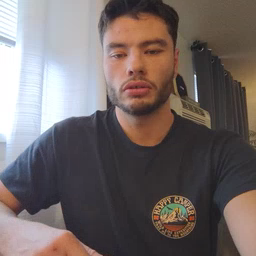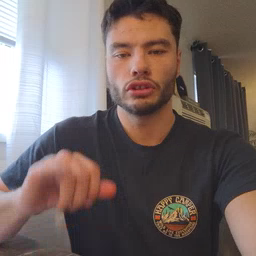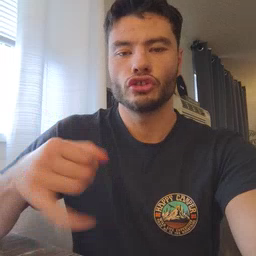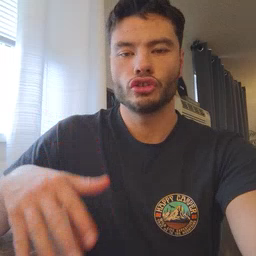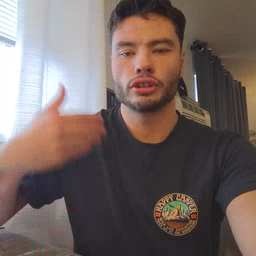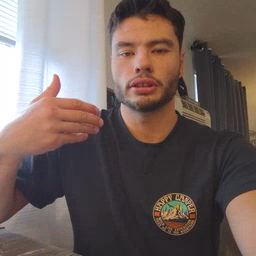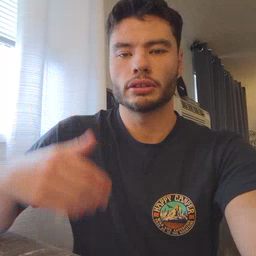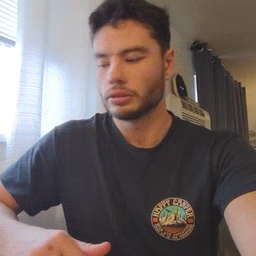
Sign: jeans